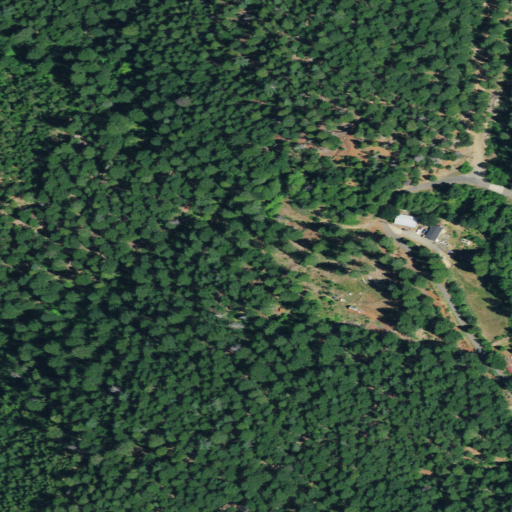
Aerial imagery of valley in California named Finley Gulch containing evergreen forest, open development, medium intensity development, and low intensity development